Question: I'm writing an OS X application that generates lots of files and saves them in a user-selected directory. I want to use a directory dropdown similar to what you find in Transmission. What control is that?

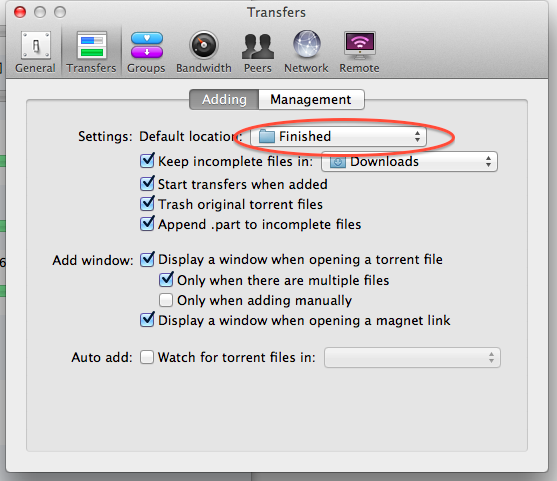
Answer: This is NSPathControl with Style Pop Up.

EDIT:
This contains a push button with these settings : No title, Unchecked Refuses first Responder and Unchecked Enabled. NSPath control is drawn on top of this. Just to look like a pop up button.
Find <URL>.